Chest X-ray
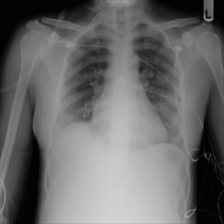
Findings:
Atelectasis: negative
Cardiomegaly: negative
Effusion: negative
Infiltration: positive
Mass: negative
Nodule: negative
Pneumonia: negative
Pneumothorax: negative
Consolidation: positive
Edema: negative
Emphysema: negative
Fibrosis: negative
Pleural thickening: negative
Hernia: negative